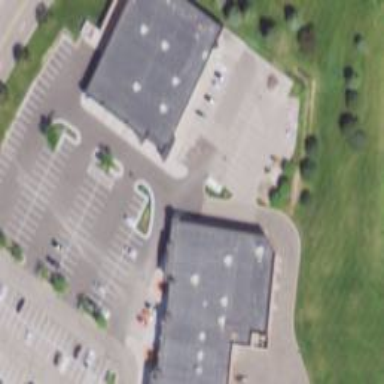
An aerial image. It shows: Building.